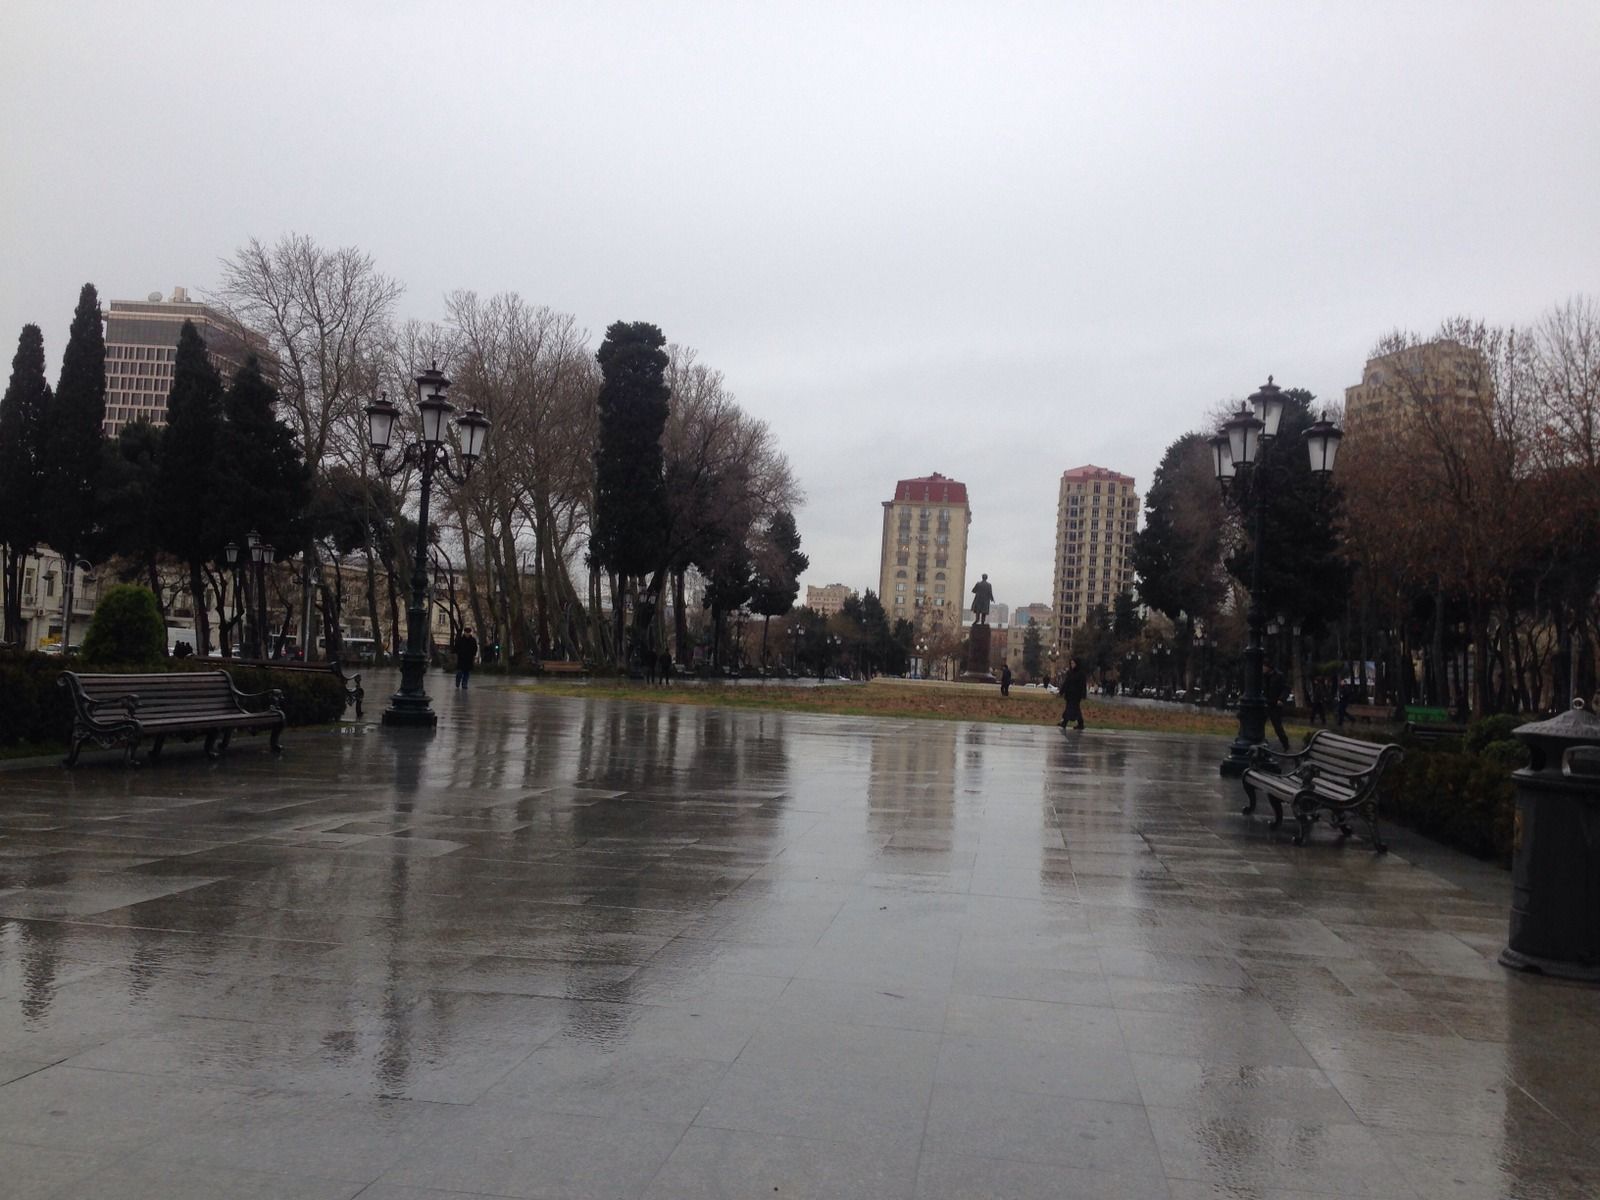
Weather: rainy
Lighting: day
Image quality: good
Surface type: walking surface
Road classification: footway
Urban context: urban centre
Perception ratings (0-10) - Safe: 8.74, Lively: 4.82, Beautiful: 1.75, Boring: 6.71, Depressing: 1.64, Wealthy: 8.41